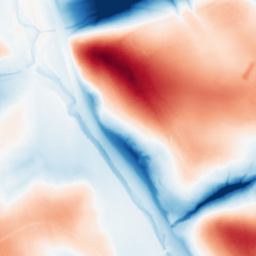
Category: classical
Decomposition family: gaussian_anisotropic
Decomposition parameters: sigma_x: 2
sigma_y: 50
Upsampling method: sinc_blackman
Upsampling parameters: scale: 4
kernel_size: 16
Upsampling scale: 4